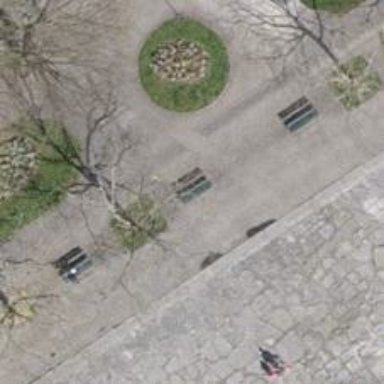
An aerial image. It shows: Bench for seating.